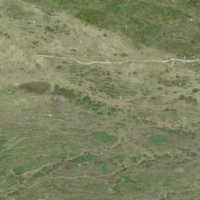
EUNIS habitat code: 26
Species observed at this site:
Viola calcarata